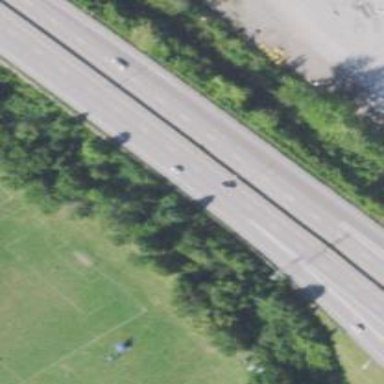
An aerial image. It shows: Motorway link with embankment.